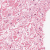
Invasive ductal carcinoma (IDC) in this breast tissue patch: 0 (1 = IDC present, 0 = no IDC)